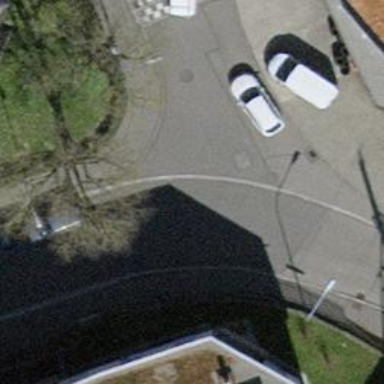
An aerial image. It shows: Unmarked crossing with traffic calming table.